Field crop: maize
Growth stage: 2
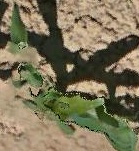
Species: maize